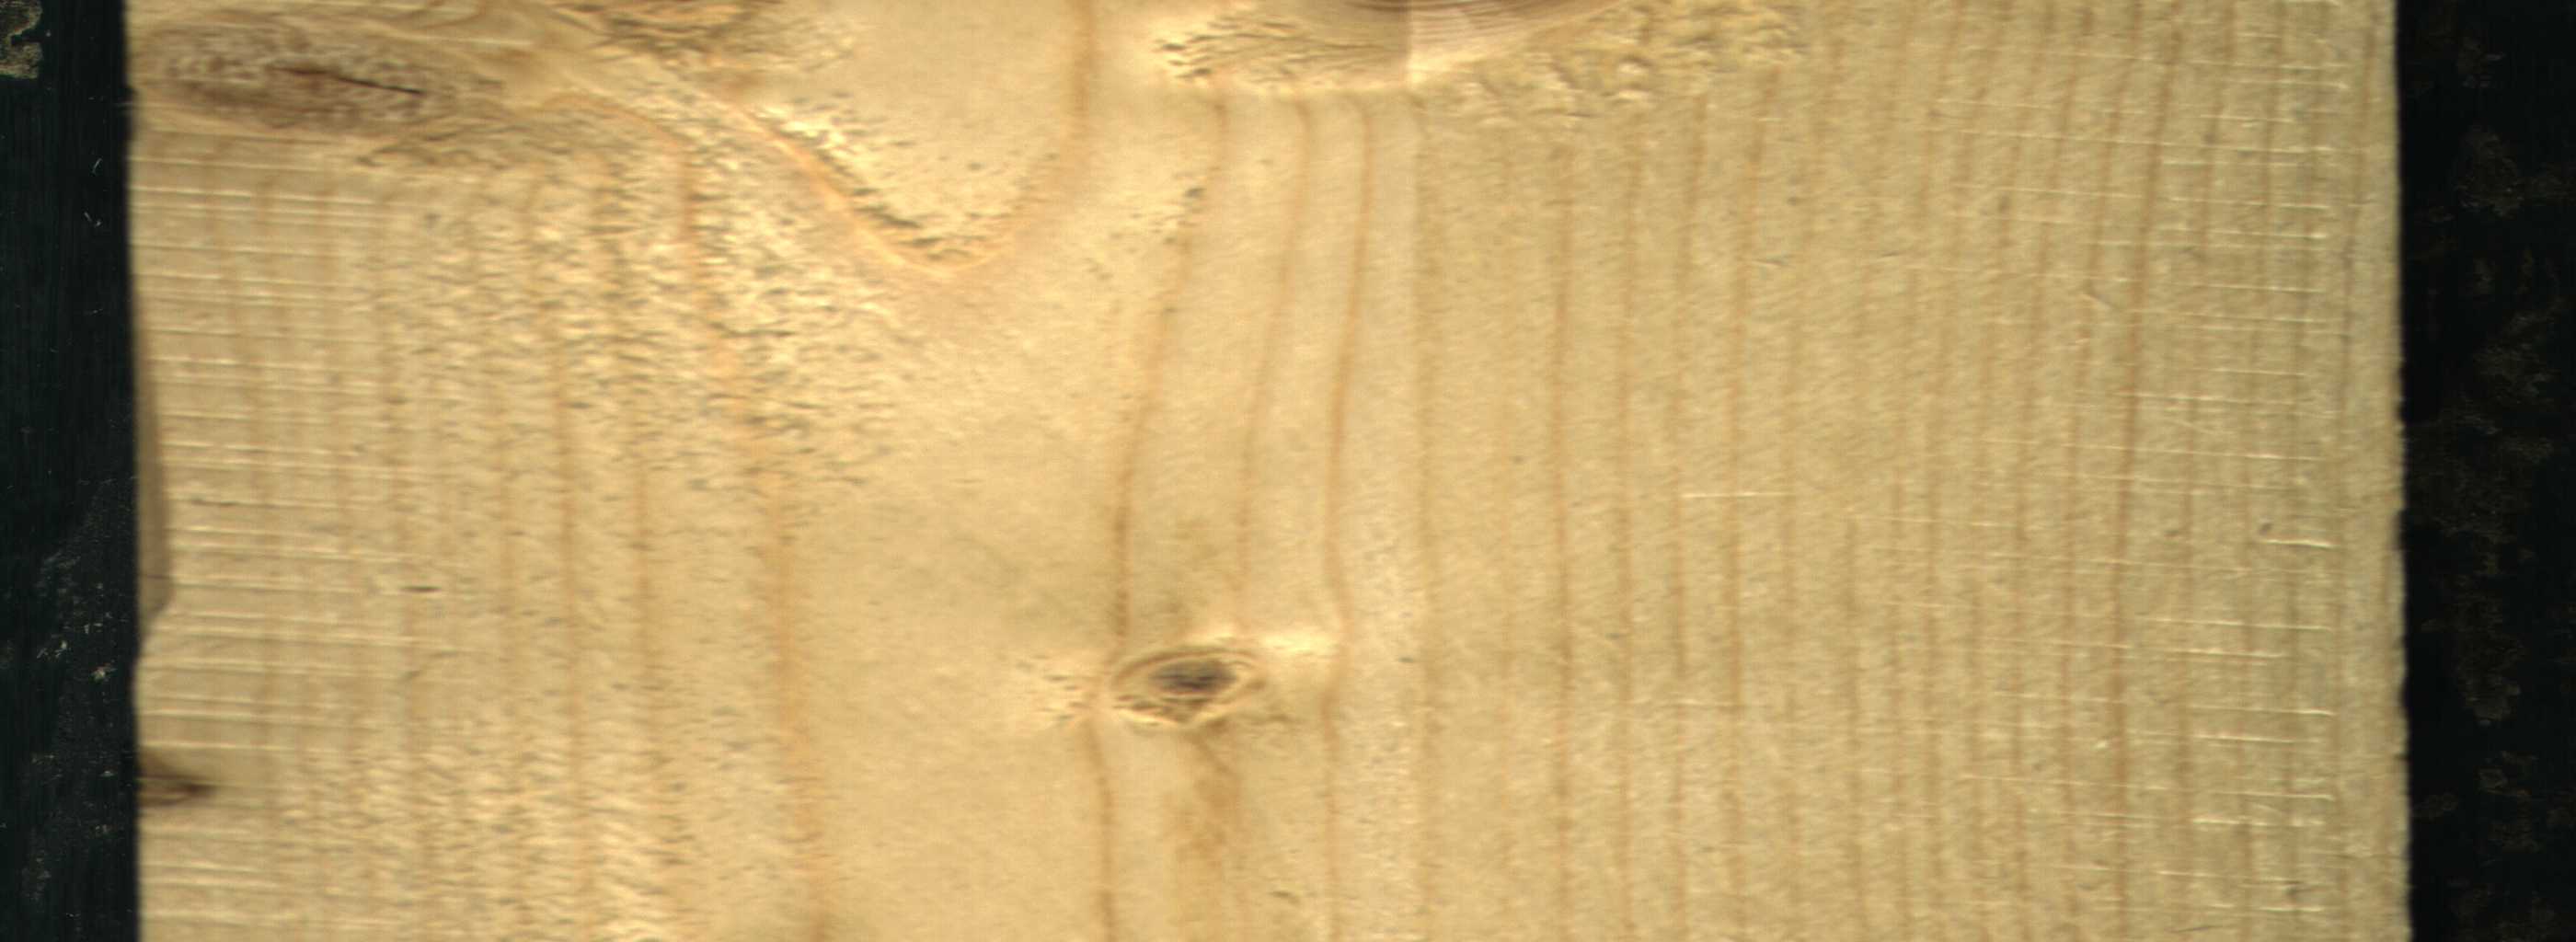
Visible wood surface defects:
knot_with_crack
Live_Knot
Live_Knot